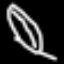
Label: leaf